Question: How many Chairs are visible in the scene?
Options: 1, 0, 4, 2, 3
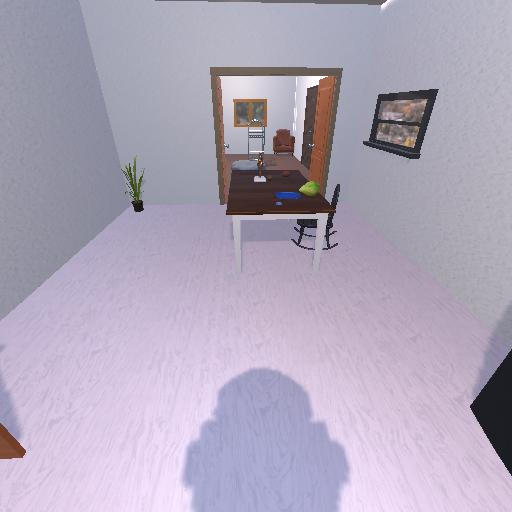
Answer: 1